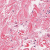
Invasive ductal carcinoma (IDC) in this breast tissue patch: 0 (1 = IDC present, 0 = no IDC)